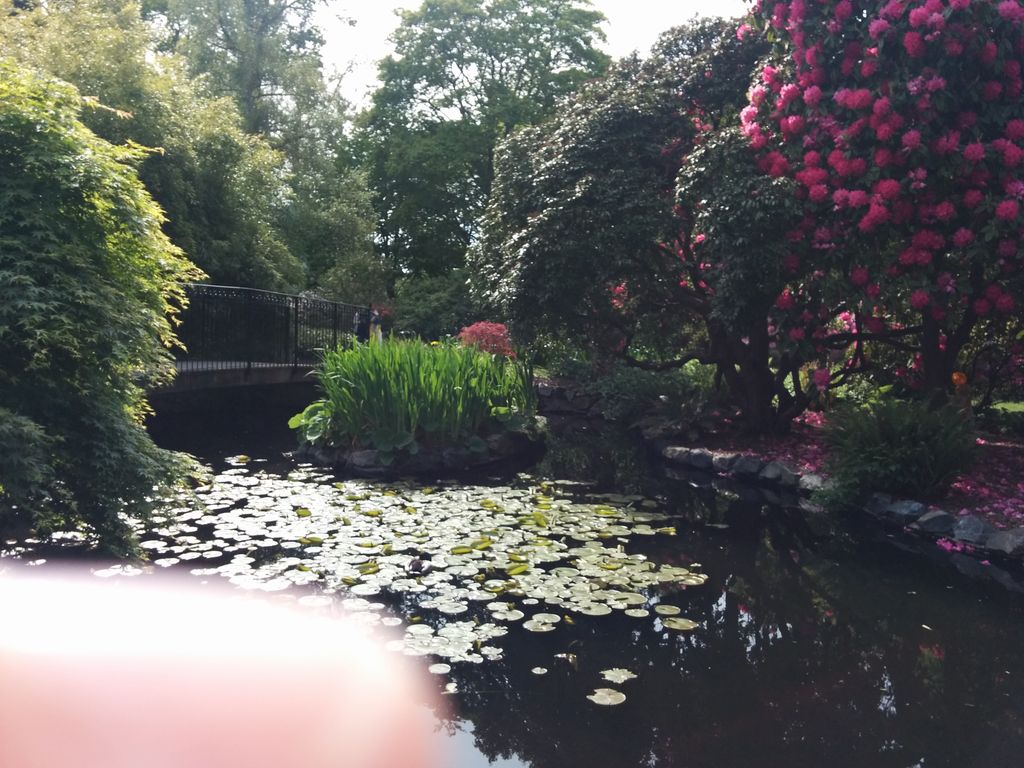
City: victoria